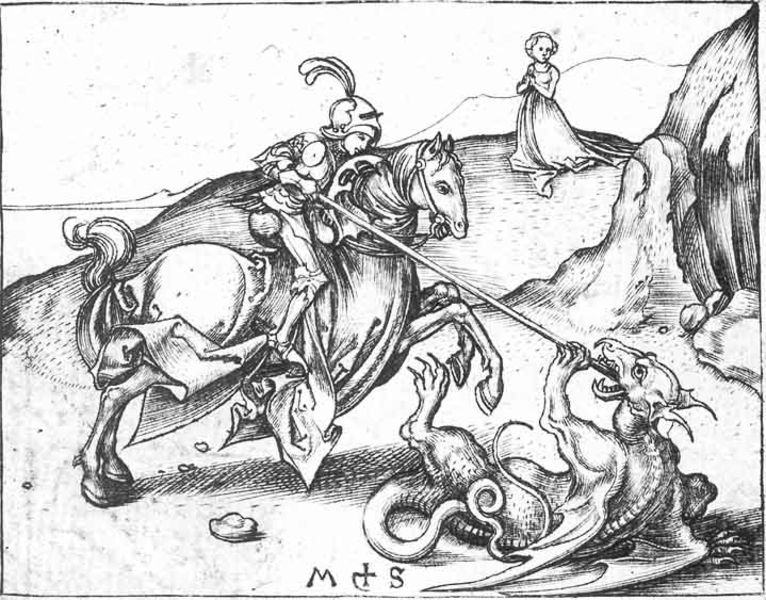
Titel: Heiliger Georg
Künstler: Martin Schongauer
Standort: Karlsruhe
Institution: Staatliche Kunsthalle Karlsruhe
Schlagwörter: angriff, berg, dunkel, feder, felsen, flügel, held, himmel, kampf, kämpfer, mann, meer, schatten, umhang, wasser, weiß, wolken, landschaft, mädchen, see, frau, hell, kleid, licht, schwarz, skizze, zeichnung, dame, tier, federn, mensch, stehen, stein, steine, tod, horizont, kirche, gewand, haare, kind, höhle, prinzessin, pferd, reiter, huf, hufe, mähne, reiten, ritt, sattel, schwanz, schweif, zaumzeug, holzschnitt, berge, fels, grafik, graphik, lanze, eingang, stolz, kreuz, geschirr, druck, druckgraphik, jungfrau, schnitt, druckgrafik, schraffur, radierung, stich, soldat, waffe, helm, krallen, fräulein, ritter, rüstung, sieg, trense, zähne, ross, teufel, maul, mittelalter, fabelwesen, betende, nüster, heiliger, ritterrüstung, siegfried, kralle, speer, töten, dürer, edelmann, heilig, kupferstich, ungeheuer, christentum, drachen, drache, stechen, meister, retten, rettung, drachentöter, georg, heiliger georg, michael, steigen, klauen, monster, untier, maid, zeichnugn, hufeisen, betender, martin, martyrium, wunderbar, minne, flesen, sankt, scharzweiß, schwazr, sankt georg, schongauer, edelfrau, sigfried, titter, mut, hl georg, tötung, m s, martin schongauer, heml, pfred, schwwarz, befreien, tapfer, teigen, madchen, schorndorfer, schutzpatron, s, m, heiliger michael, m + s, der heilige gerogus, georgus, georgritter, gotik, schongauer,hl. georg, rpstung spiess, ritterwe